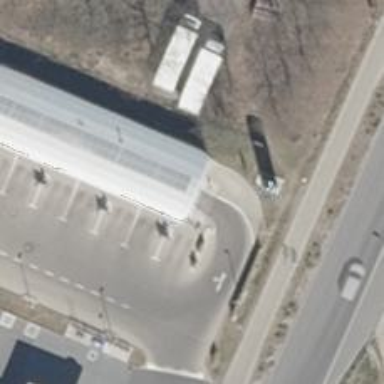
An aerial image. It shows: Concrete service road tunnel with building passage leading to car wash.